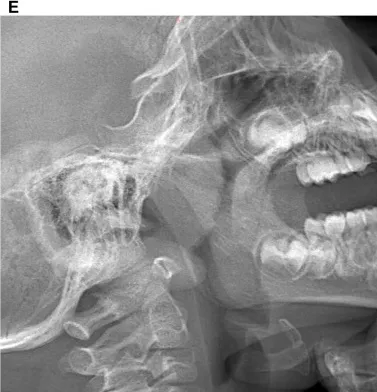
Cardiac MRI: obstructive hypertrophic cardiomyopathy with heterogeneous left ventricular hypertrophy. ; Cardiac magnetic resonance cine images.
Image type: radiology (x_ray)